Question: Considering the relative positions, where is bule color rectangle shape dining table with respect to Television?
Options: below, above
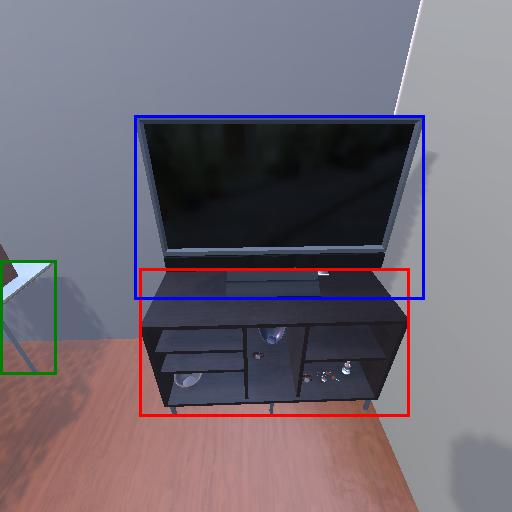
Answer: below